Question: Using the password "testtest" and the hash "KFtIFW1vulG5nUH3a0Mv" with the following code results in different hashes depending on the PHP version (as shown in the image below):
'''
$salt = "KFtIFW1vulG5nUH3a0Mv";
$password = "testtest";
$key = '$2a$07$';
$key = $key.$salt."$";
echo crypt($password, $key);
'''
Output 1 (PHP v.5.3.0 - 5.4.41, 5.5.21 - 5.5.25, 5.6.5 - 5.6.9): '$2a$07$KFtIFW1vulG5nUH3a0Mv$.0imhrNa/laTsN0Ioj5m357/a8AxxF2q'
Output 2 (PHP v.5.5.0 - 5.5.20, 5.6.0 - 5.6.4): '$2a$07$KFtIFW1vulG5nUH3a0Mv$e0imhrNa/laTsN0Ioj5m357/a8AxxF2q'
Here is an example of the problem:
<URL>
This is a massive issue if crypt is being used to hash passwords for a login, as depending on PHP version the hash will be different. Anybody understand what this issue is from and how to deal with it?

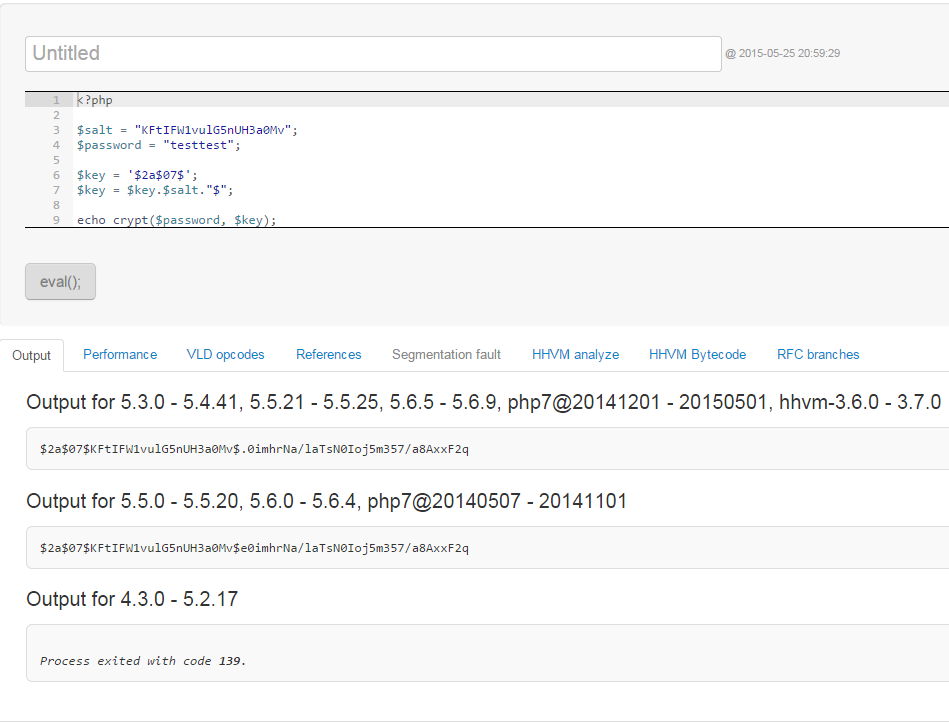
Answer: This is not so much an issue as you may think.
First you should note, that your code is not absolutely correct, BCrypt requires a 22 character salt, but you provided a 20 character salt. This means that the terminating '$' (which is not necessary btw) will be seen as part of the salt, as well as the first letter of your password. The '$' is not a valid character for a BCrypt salt though.
Another thing to consider is that not all bits of character 22 are used, this is due to the encoding, ircmaxell gave a <URL>. How different implementations handle this last bits of the character 22 could theoretically change. As long as the crypt function can verify the password with both hashes there is no problem.
The generation of the salt with its pitfalls is one of the reasons, why the functions <URL> where written, they make the password handling much easier.